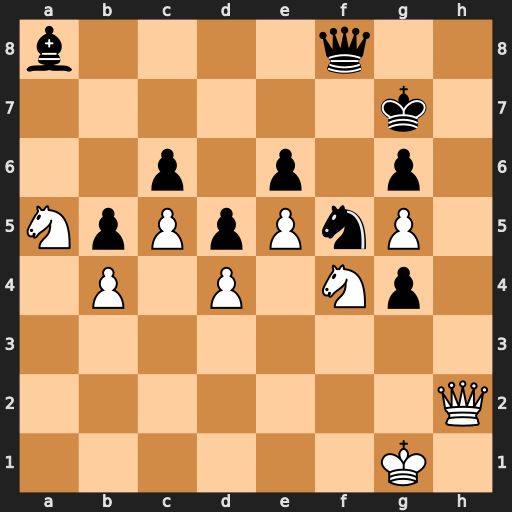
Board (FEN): b4q2/6k1/2p1p1p1/NpPpPnP1/1P1P1Np1/8/7Q/6K1
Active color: w
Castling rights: -
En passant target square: -
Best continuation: Nxe6+ Kg8 Nxf8